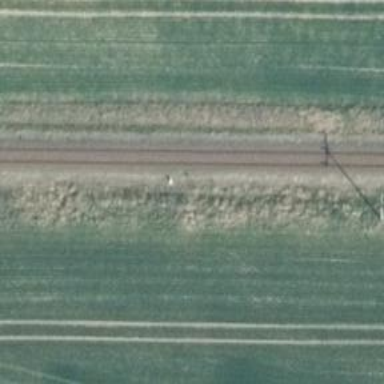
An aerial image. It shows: Railway milestone.